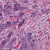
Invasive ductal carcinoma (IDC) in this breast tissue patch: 1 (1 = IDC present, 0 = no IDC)